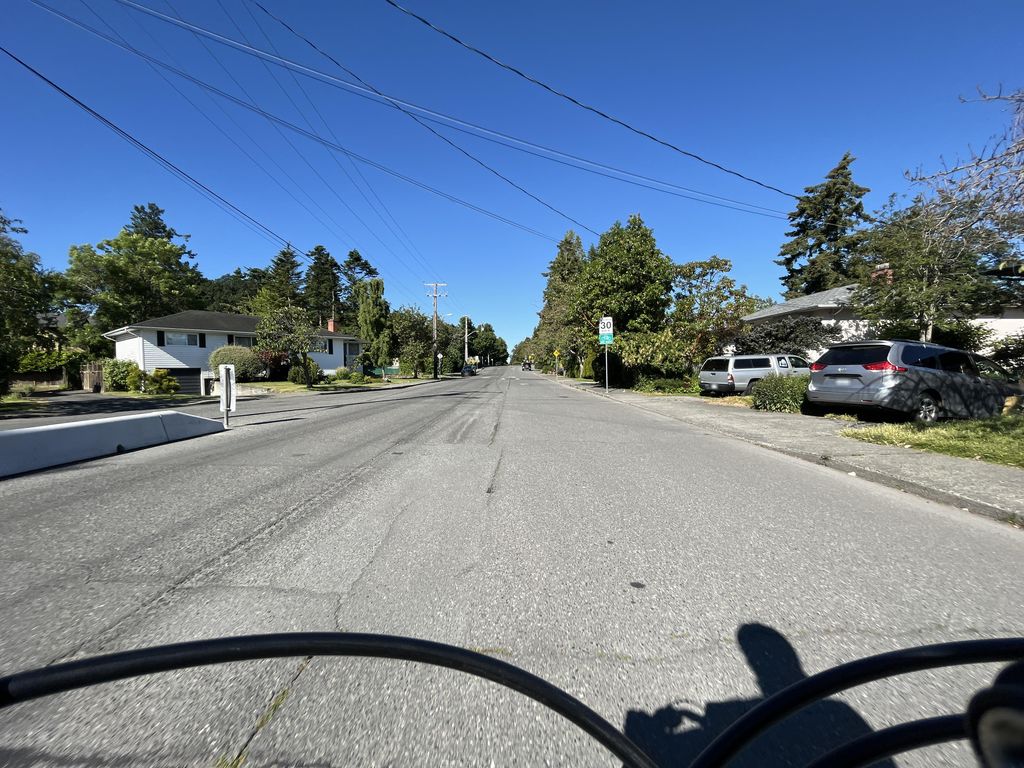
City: victoria